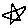
Label: star